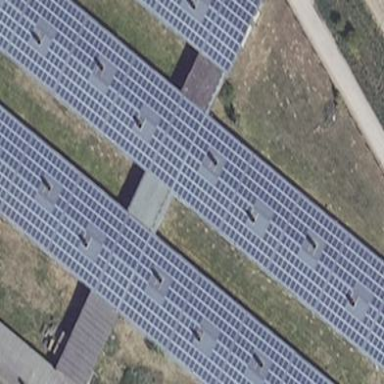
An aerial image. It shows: Building equipped with small solar photovoltaic panel for generating electricity.